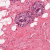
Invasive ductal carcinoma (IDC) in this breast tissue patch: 0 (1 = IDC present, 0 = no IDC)